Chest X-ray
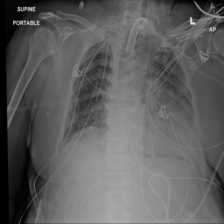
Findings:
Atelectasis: negative
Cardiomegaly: negative
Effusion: negative
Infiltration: negative
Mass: negative
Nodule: negative
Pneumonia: negative
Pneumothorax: negative
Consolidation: negative
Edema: negative
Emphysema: negative
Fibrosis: negative
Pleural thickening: negative
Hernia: negative